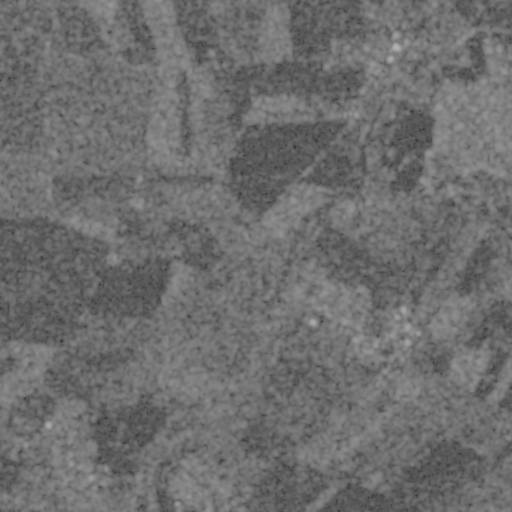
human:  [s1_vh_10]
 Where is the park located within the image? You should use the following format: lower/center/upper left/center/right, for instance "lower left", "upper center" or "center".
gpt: The park is located in the lower center of the image.
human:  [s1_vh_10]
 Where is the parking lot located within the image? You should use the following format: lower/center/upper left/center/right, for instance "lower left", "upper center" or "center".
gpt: The parking lot is located in the upper left of the image.
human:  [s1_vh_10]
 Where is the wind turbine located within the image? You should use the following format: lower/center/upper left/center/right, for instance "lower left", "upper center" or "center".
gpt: The wind turbine is located in the upper center of the image.
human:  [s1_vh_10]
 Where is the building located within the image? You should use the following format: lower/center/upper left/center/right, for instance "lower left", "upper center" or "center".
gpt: There is no building in the image.

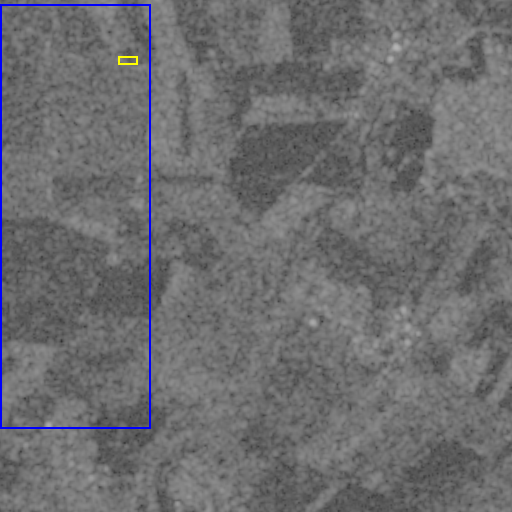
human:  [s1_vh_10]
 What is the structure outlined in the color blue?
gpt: The structure outlined in blue is a crop field.
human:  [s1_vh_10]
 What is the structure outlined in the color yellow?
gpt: The structure outlined in yellow is a parking lot.
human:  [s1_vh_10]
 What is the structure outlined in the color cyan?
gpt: There is no cyan outline.